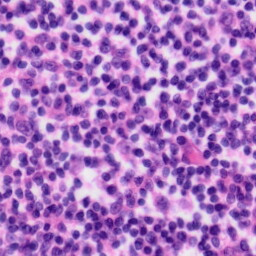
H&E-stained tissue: Tonsil